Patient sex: M
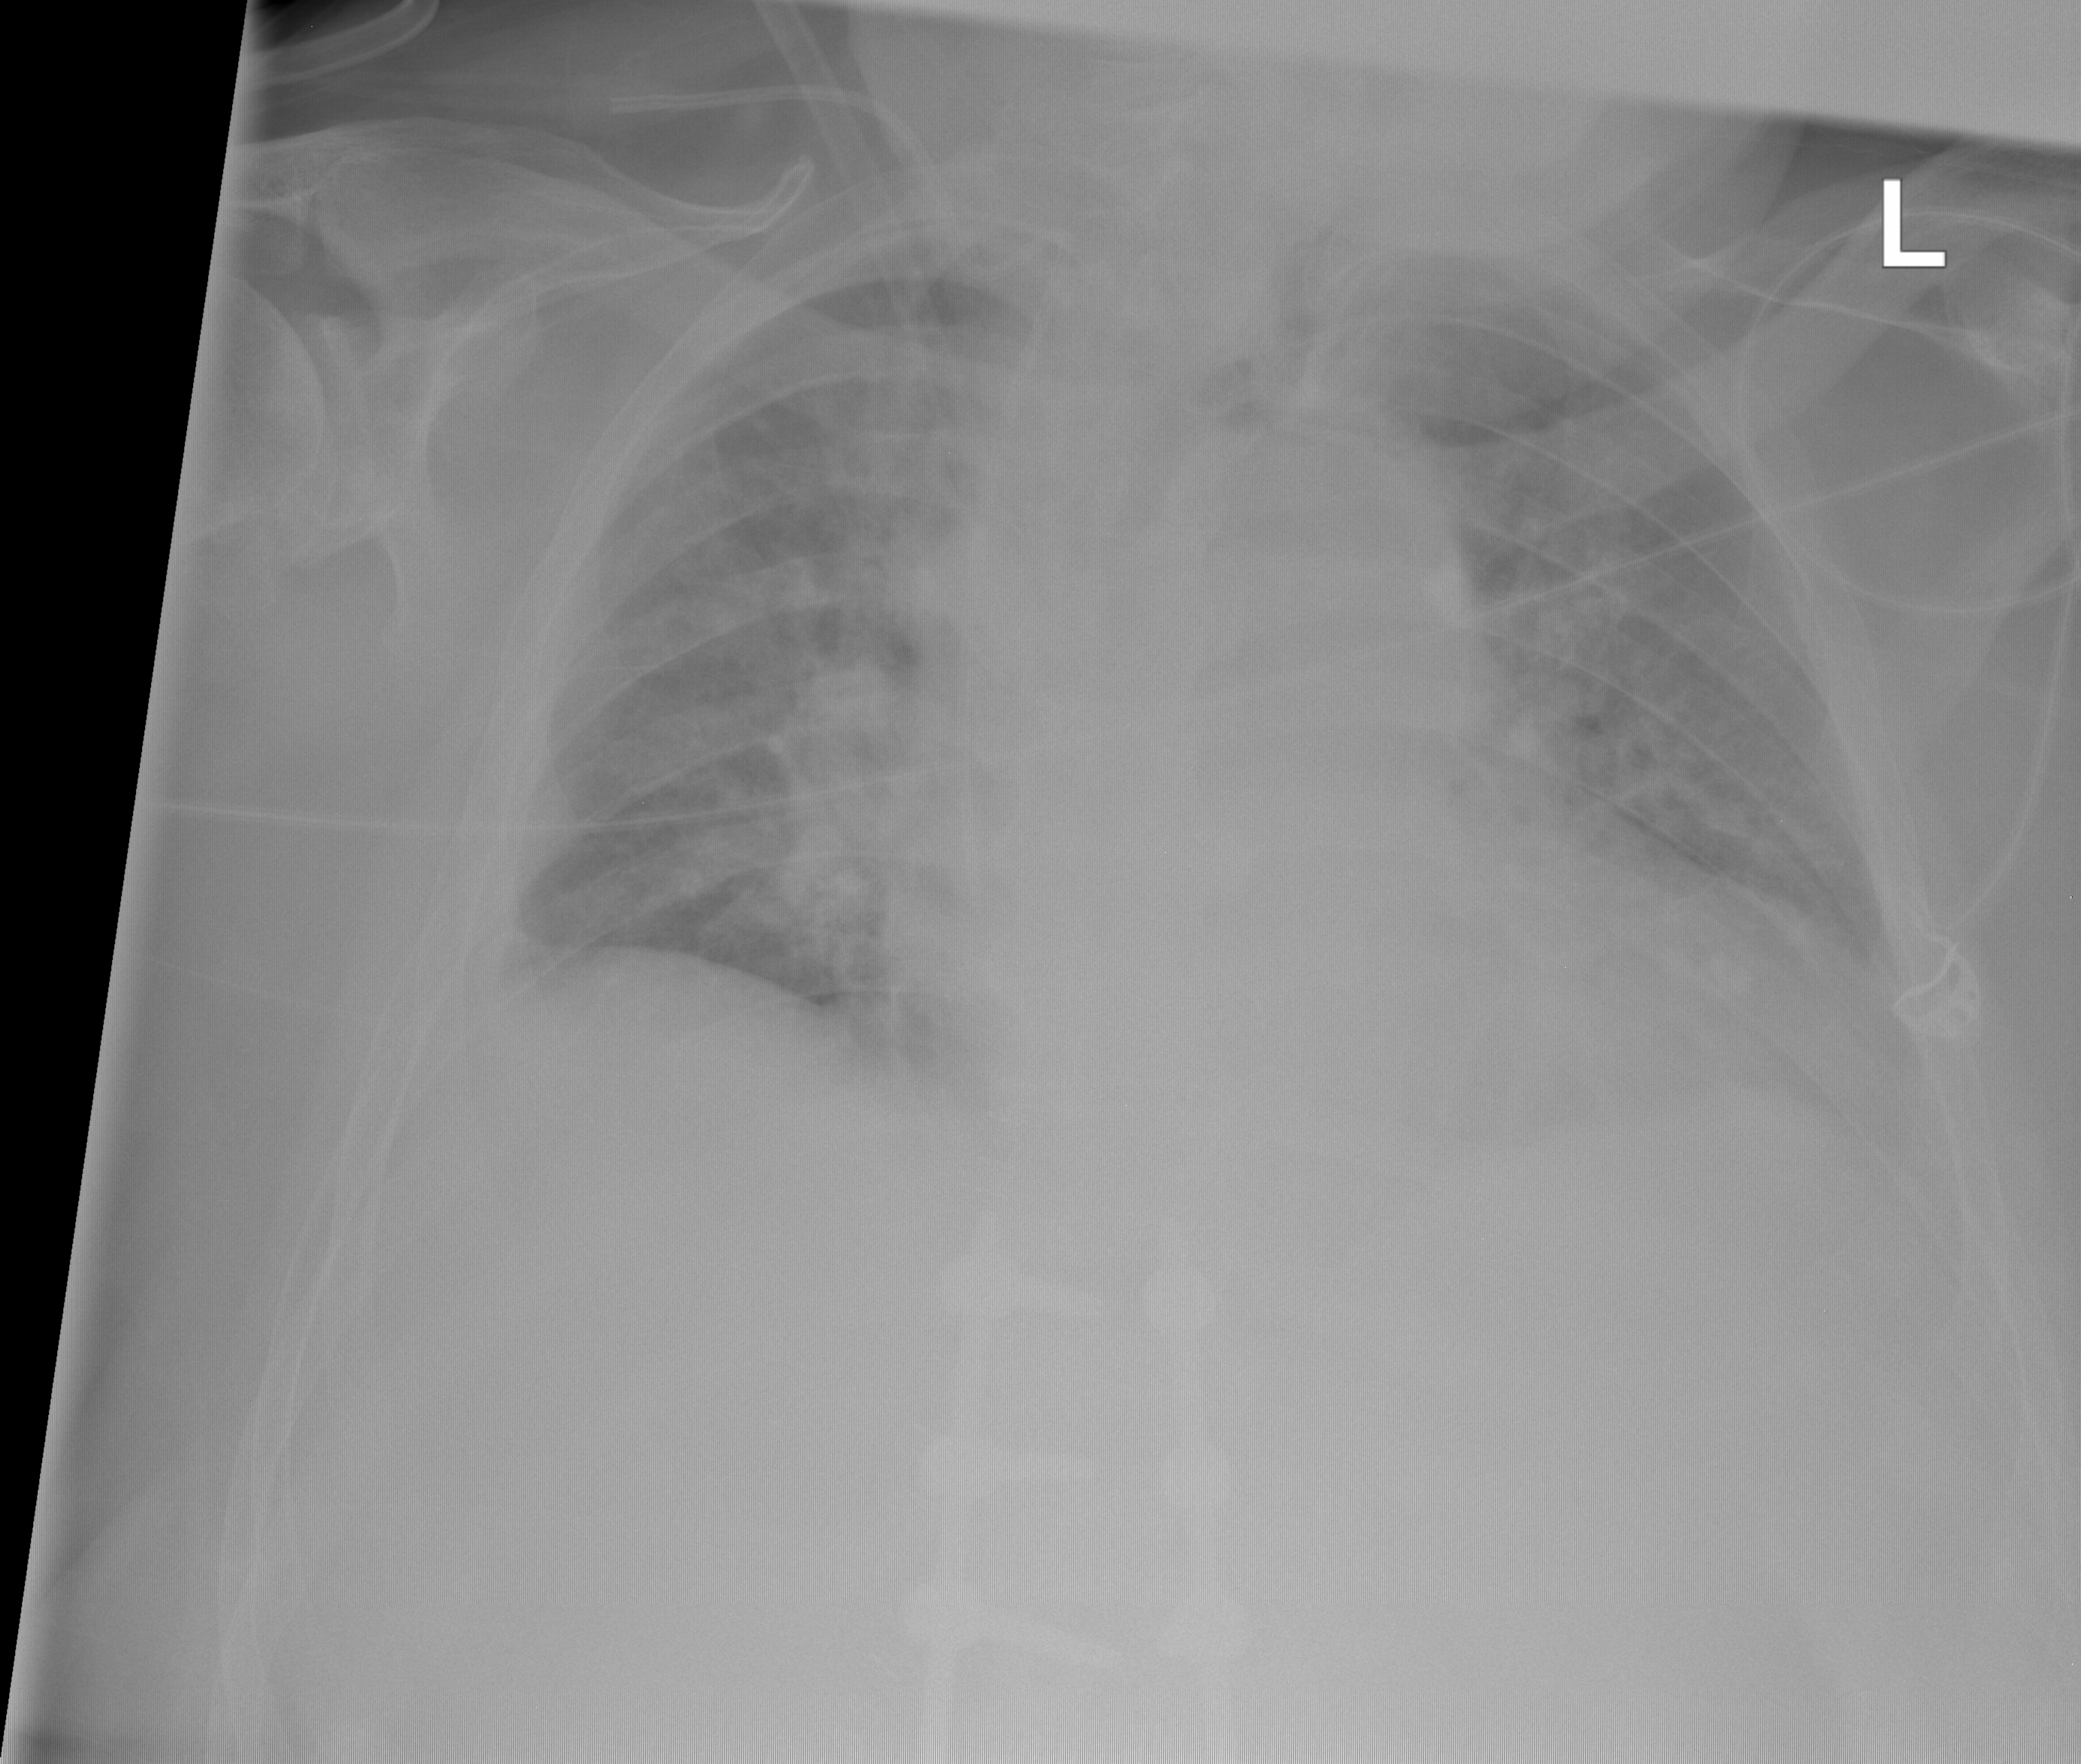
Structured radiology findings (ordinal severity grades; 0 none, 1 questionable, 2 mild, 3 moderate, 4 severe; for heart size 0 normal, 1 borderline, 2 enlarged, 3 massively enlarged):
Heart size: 2
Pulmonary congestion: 0
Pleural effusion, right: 0
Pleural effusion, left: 0
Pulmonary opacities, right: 0
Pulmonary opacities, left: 0
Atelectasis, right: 2
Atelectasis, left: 2